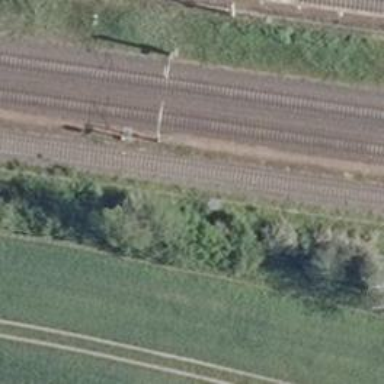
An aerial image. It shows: Railway signal.